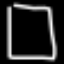
Label: square